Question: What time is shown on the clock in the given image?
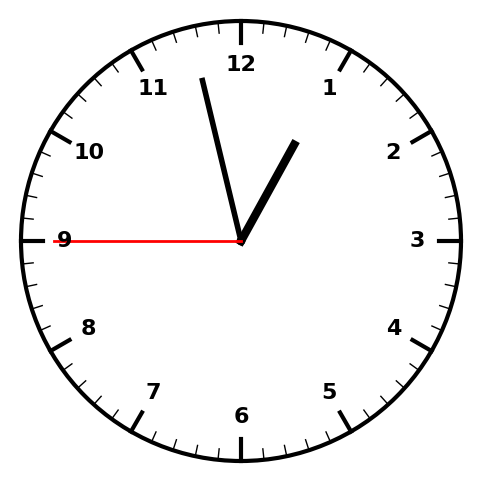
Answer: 12:57:45